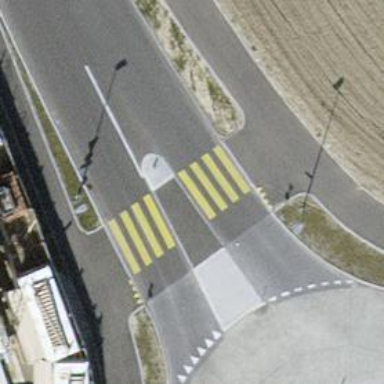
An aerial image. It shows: Crossing on asphalt path.